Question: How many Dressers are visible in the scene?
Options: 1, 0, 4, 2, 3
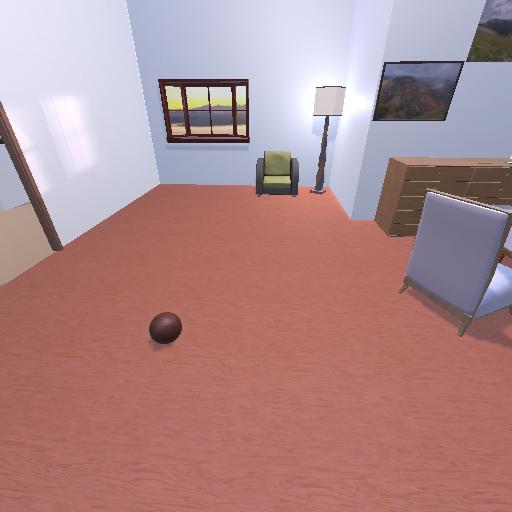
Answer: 1